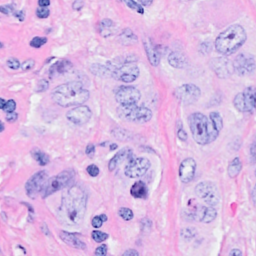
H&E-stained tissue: Breast